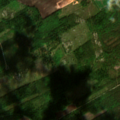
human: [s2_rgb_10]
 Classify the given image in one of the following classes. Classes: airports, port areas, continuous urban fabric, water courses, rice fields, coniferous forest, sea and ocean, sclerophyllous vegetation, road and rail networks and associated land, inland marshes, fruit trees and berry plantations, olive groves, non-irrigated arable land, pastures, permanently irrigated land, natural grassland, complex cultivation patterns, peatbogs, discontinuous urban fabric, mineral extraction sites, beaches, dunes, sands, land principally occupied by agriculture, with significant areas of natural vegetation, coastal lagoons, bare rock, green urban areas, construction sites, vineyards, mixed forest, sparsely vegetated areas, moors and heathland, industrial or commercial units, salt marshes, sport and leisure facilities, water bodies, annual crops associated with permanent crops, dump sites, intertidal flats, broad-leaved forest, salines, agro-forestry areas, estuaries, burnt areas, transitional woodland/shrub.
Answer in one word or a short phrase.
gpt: non-irrigated arable land, coniferous forest, mixed forest